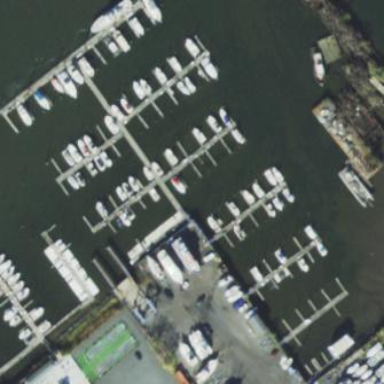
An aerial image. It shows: Marina on leisure land.